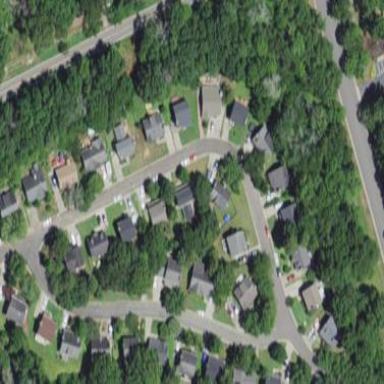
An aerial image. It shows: Residential area within neighborhood.